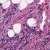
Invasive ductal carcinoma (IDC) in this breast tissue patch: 1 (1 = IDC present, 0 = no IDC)